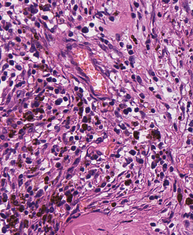
Tumor epithelial tissue: no
Tumor-associated stroma tissue: yes
Normal tissue: no